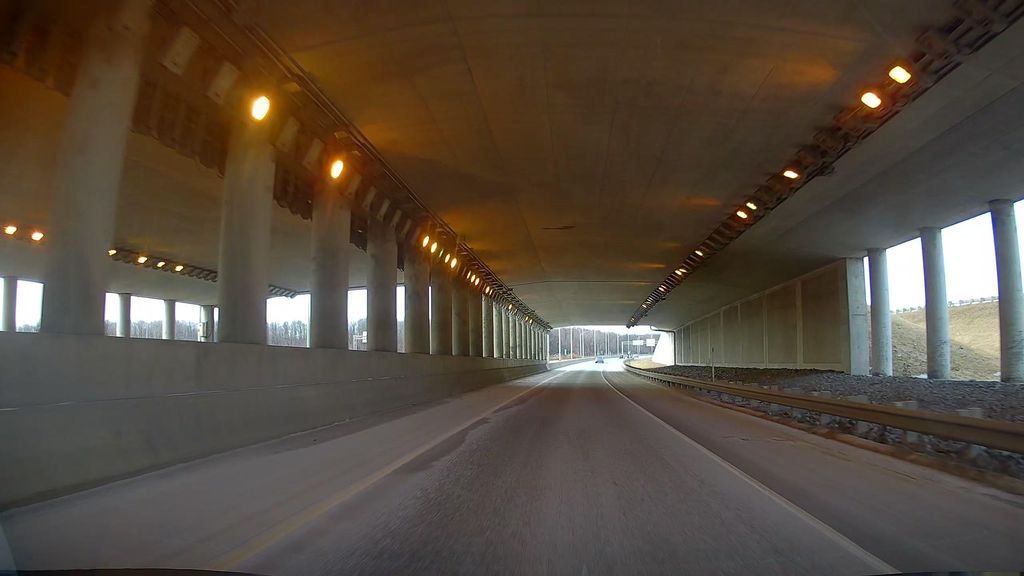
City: montreal